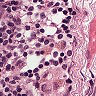
Metastatic tissue present: no